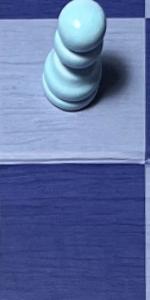
Label: Empty